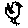
Label: bird